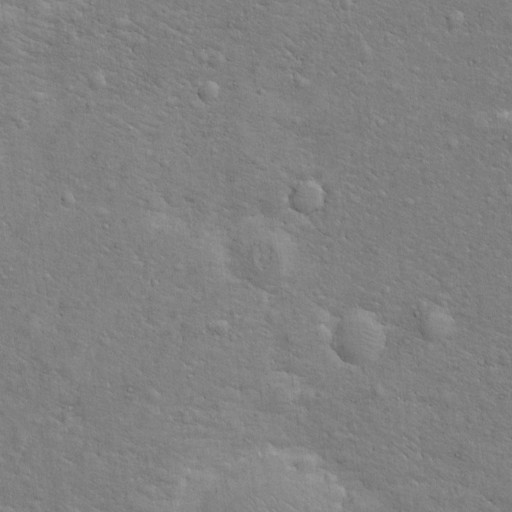
Classes present: Background